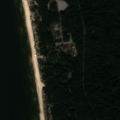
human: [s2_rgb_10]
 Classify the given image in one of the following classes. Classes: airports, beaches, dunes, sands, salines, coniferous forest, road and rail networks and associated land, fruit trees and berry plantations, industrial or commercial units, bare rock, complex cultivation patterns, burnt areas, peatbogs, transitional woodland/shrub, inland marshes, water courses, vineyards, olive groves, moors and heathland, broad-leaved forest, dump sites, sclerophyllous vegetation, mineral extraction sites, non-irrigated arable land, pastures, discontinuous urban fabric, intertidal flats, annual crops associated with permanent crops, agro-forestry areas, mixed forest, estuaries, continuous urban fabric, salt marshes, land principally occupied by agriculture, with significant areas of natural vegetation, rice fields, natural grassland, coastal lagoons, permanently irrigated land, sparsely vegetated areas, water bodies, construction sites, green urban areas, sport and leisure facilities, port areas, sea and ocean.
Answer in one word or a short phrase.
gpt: land principally occupied by agriculture, with significant areas of natural vegetation, coniferous forest, mixed forest, beaches, dunes, sands, sea and ocean